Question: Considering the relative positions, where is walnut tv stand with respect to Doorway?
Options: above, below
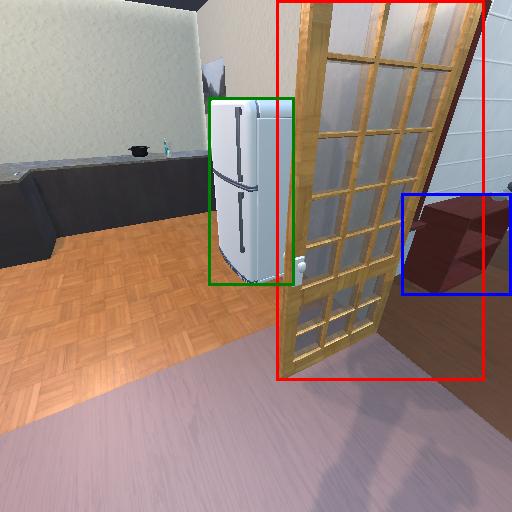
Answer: above